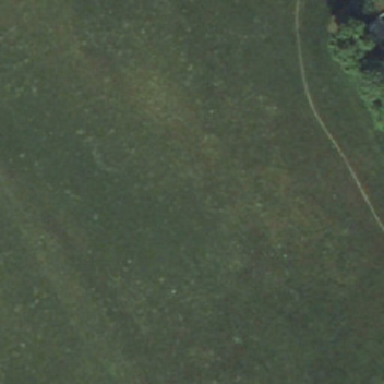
Part of meadow in it while with some moss green plants in side .